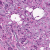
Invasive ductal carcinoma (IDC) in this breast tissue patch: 0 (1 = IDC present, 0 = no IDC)